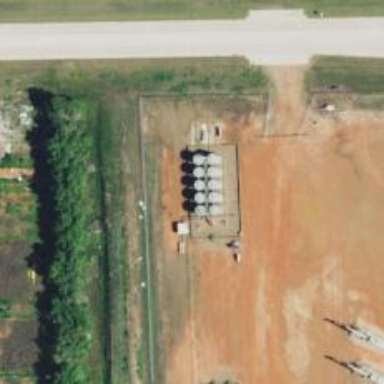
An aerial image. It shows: Storage tank that is man-made.